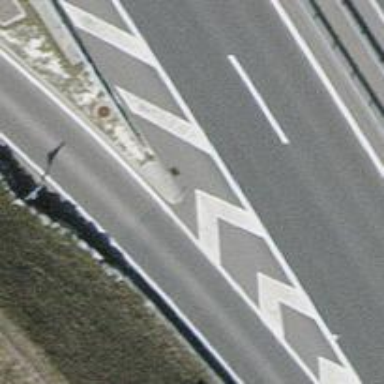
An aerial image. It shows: Road with "give way" sign.